Question: I am new to ML and SVMs etc in general. I have an array of x,y data points of a signal. The signal resembles an ECG (below). I want to train the SVM to classify a normal ECG signal vs a non-normal (abnormal) signal. What is the best way to achieve this with LibSVM (or any other SVM library)?

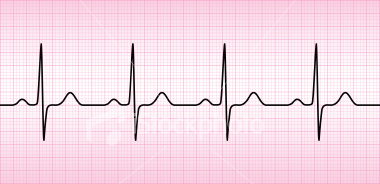
Answer: <URL> that lie in a feature space.
In order to create such feature vectors you'll have to do <URL>.
Once you do that, you'll have to organize your feature vectors as the rows (or columns) of a . A data-matrix is a 2D matrix where its rows (or its columns) are the feature vectors previously extracted. For example suppose that you have 3 signals that are represented by 3D feature vectors (i.e., from each one of your signals you've extracted 3 features).
,
,

(Where T denotes the transpose).
Then your data matrix would be:

After creating the data-matrix you'll have to create the vector of the data labels. Labels' vector is a 1D vector with the same number of rows (or columns) as your data matrix and contains the class labels corresponding to your feature vectors. Since your problem consists of two classes (i.e., normal and non-normal) your labels vector would have only 2 symbols (e.g., normal = -1, non-normal = 1). Continuing on the previous example if
Now as far as it concerns the LibSVM part: <URL> to store the data matrix along with the class labels in a '.txt' file.
The format of file is:
'''
<label> <index1>:<value1> <index2>:<value2>
'''
Following our example the contents of your file would look like:
'''
-1 1:1 2:2 3:3
-1 1:4 2:5 3:6
1 1:7 2:8 3:9
'''
Have in mind though, that if you have zeroth values you can omit them. For example if  then your file would look like:
'''
-1 2:2 3:3
-1 1:4 2:5 3:6
1 1:7 2:8 3:9
'''
Also notice that in each row of the file, first you write the class label of the feature vector and then its values.
Once you've created the file mentioned above, you are ready to go. In the <URL> you'll find all the instructions need it to run LibSVM with your file.